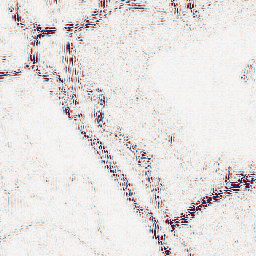
Category: wavelet
Decomposition family: wavelet_reverse_biorthogonal
Decomposition parameters: wavelet: rbio2.4
level: 2
Upsampling method: sinc_blackman
Upsampling parameters: scale: 2
kernel_size: 4
Upsampling scale: 2